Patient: sex F, age 56
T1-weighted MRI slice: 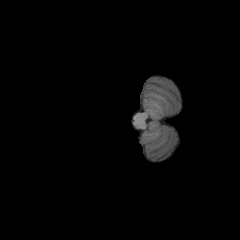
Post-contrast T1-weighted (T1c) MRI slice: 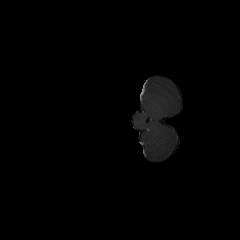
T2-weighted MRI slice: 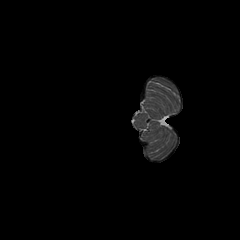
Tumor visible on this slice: no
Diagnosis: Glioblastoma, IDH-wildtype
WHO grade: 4